Question: I am working on Django 2 projects. I have an error that I have not encountered before. HTML Page:
'''
<body>
<h1>Postlar burada goruntuleniyor</h1>
<a href="{% url 'postlar:post_olustur' %}">Post Olustur</a>
{% for post in listelenen_postlar %}
<br>
<a href="{% url 'postlar:post_detay' post.id %}">{{post.baslik}}</a>
<br>
{{post.icerik}}
<br>
{{post.olusturma_zamani}}/////////////////{{post.olusturma_zamani|timesince}} ago
<br>
{{post.guncelleme_zamani}}
<br>
{% endfor %}
'''
Views.py
'''
def post_listele(request):
listelenen_postlar = Post.objects.all()
context ={"listelenen_postlar":listelenen_postlar}
return render(request,"postlar/post_listele.html",context)
'''
urls.py in my app:
'''
urlpatterns = [
url(r'^$',view=post_listele, name="post_listele"),
url(r'^post_olustur/$',view=post_olustur, name='post_olustur'),
url(r'^post_detay/(?P<id>[0-9]+)$',view=post_detay, name='post_detay'),]
'''
This is the error:
'''
TypeError at /postlar/
unhashable type: 'list'
Request Method: GET
Request URL: http://127.0.0.1:8000/postlar/
Django Version: 2.0.7
Exception Type: TypeError
Exception Value:
unhashable type: 'list'
Exception Location: C:\Users\mete\Desktop\blog_deneme\venv\lib\site-packages\django\db\models\sql\compiler.py in get_order_by, line 290
Python Executable: C:\Users\mete\Desktop\blog_deneme\venv\Scripts\python.exe
Python Version: 3.6.4
Python Path:
['C:\\Users\\mete\\Desktop\\blog_deneme\\blog',
'C:\\Users\\mete\\Desktop\\blog_deneme\\venv\\Scripts\\python36.zip',
'C:\\Users\\mete\\Desktop\\blog_deneme\\venv\\DLLs',
'C:\\Users\\mete\\Desktop\\blog_deneme\\venv\\lib',
'C:\\Users\\mete\\Desktop\\blog_deneme\\venv\\Scripts',
'c:\\python\\Lib',
'c:\\python\\DLLs',
'C:\\Users\\mete\\Desktop\\blog_deneme\\venv',
'C:\\Users\\mete\\Desktop\\blog_deneme\\venv\\lib\\site-packages']
Server time: Mon, 30 Jul 2018 22:50:33 +0000
'''
Thank you..
This i my model.py
'''
class Post(models.Model):
baslik = models.CharField(max_length=120,blank=False,verbose_name="Baslik")
icerik = models.CharField(max_length=220,verbose_name="Icerik")
olusturma_zamani = models.DateTimeField(auto_now_add=True)
guncelleme_zamani = models.DateTimeField(auto_now=True)
def __str__(self):
return "{}".format(self.baslik)
class Meta:
verbose_name_plural="Gonderilerim"
ordering = ["id"],
'''
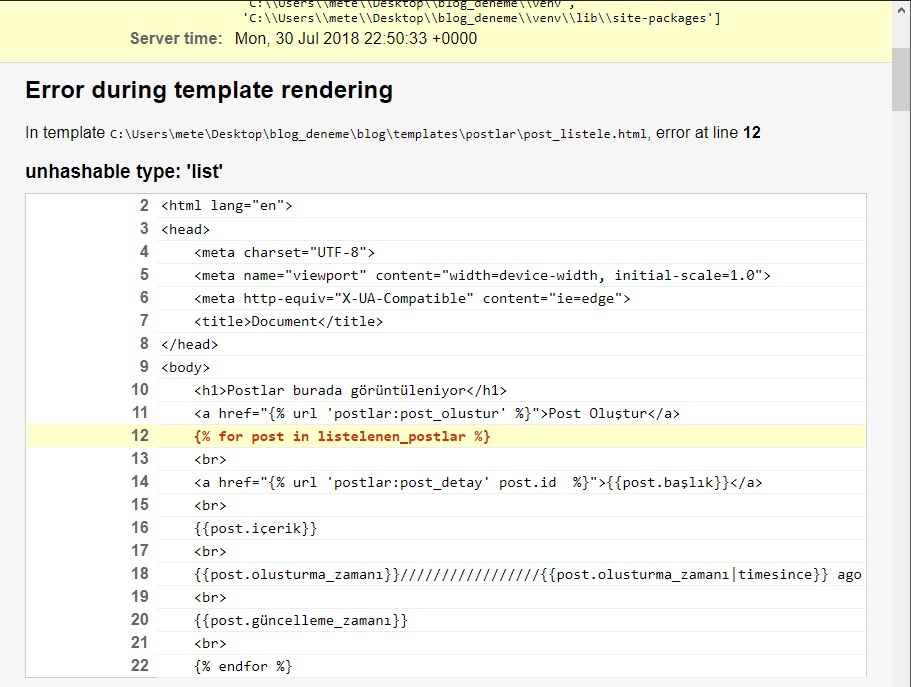
Answer: It looks like Django is having trouble understanding how to order your queryset...
Try changing your Meta class value from:
'ordering = ["id"],'
to
'ordering = ["id",]'